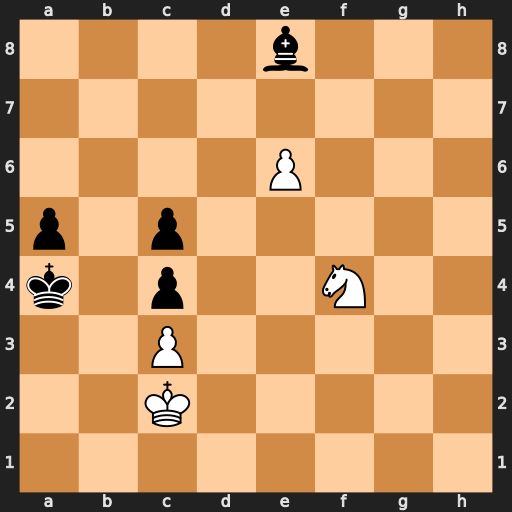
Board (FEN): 4b3/8/4P3/p1p5/k1p2N2/2P5/2K5/8
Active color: w
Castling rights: -
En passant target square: -
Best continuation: Kb2 Kb5 Nd5 Kc6 Nf6 Bg6 e7